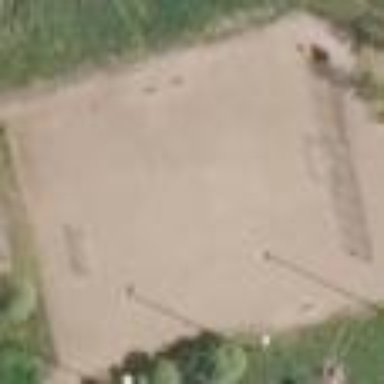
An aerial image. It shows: Soccer pitch for leisure land activities.